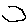
Label: hexagon